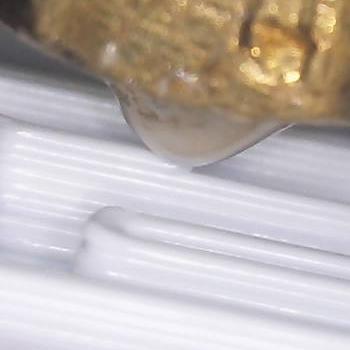
Flow rate: 118%